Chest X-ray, PA view. Patient: 47 years old, sex F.
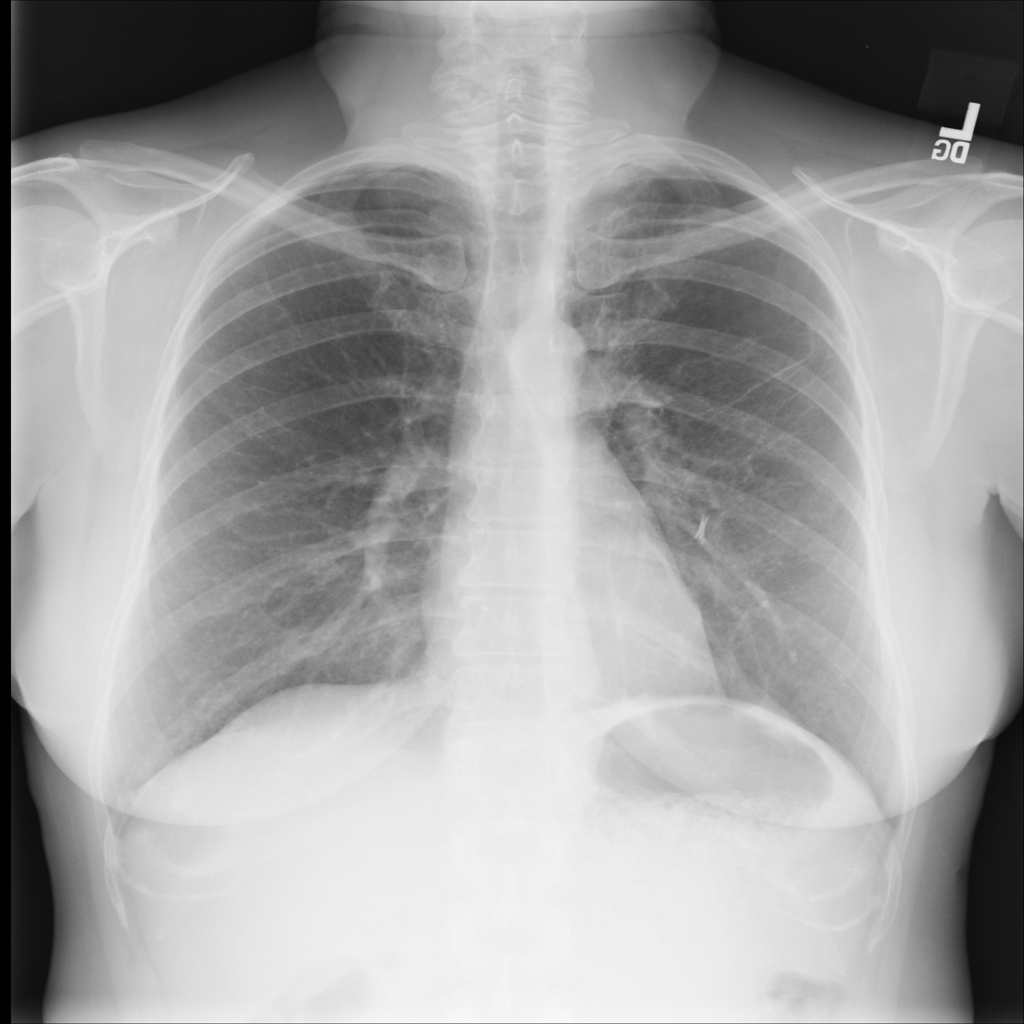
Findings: No Finding